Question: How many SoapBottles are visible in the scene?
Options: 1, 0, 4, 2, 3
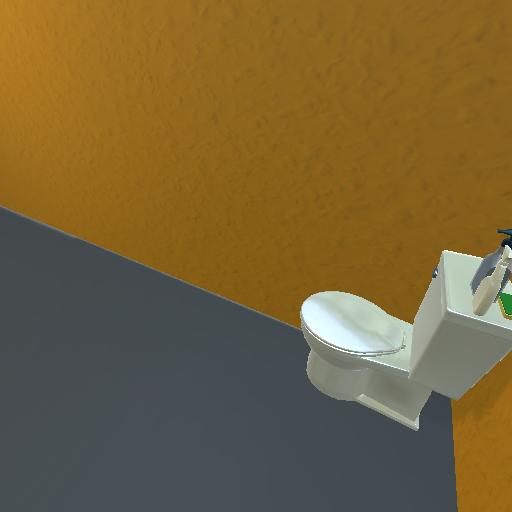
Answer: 1